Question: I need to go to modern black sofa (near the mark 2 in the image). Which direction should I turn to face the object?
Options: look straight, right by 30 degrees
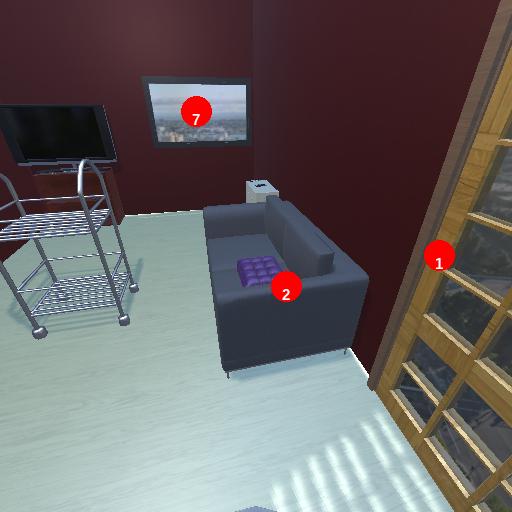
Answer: look straight